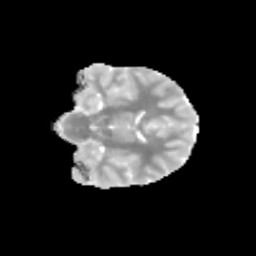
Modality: MD
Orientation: coronal
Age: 11
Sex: female
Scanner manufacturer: siemens
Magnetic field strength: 3 T
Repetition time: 3.8 s
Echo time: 0.07 s